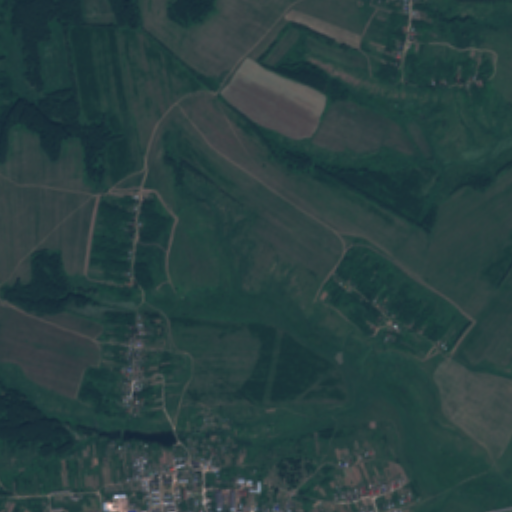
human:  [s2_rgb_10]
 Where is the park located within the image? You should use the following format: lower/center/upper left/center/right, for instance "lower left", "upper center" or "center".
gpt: The park is located in the lower center of the image.
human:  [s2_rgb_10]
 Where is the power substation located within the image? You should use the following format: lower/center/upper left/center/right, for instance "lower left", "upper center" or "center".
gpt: The power substation is located in the lower center of the image.
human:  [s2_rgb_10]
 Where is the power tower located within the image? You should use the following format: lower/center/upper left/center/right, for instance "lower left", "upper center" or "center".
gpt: The power tower is located in the lower right of the image.
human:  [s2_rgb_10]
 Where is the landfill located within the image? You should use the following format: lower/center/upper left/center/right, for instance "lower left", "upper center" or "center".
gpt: There is no landfill in the image.